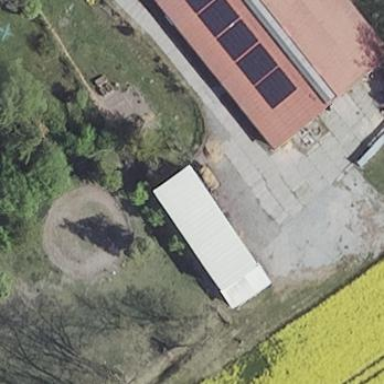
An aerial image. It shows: Shed.